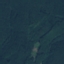
Land use / land cover class: Forest